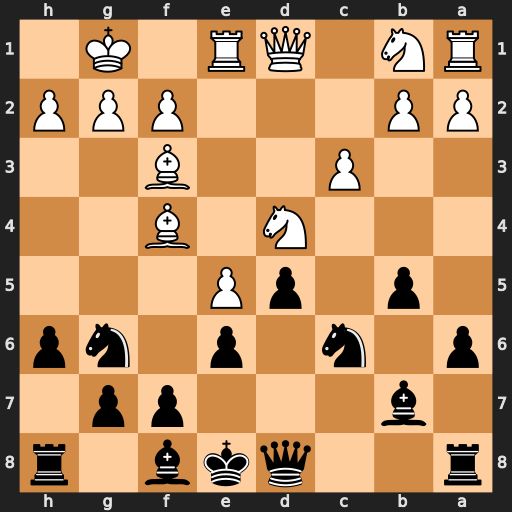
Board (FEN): r2qkb1r/1b3pp1/p1n1p1np/1p1pP3/3N1B2/2P2B2/PP3PPP/RN1QR1K1
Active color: b
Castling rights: kq
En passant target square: -
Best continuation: Nxf4 Nxc6 Bxc6